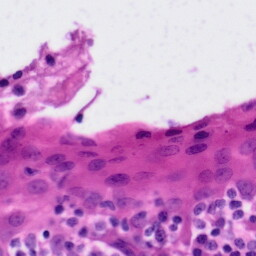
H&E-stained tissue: Tonsil